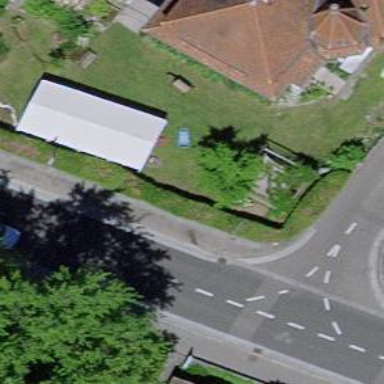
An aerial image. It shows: Kerb barrier.